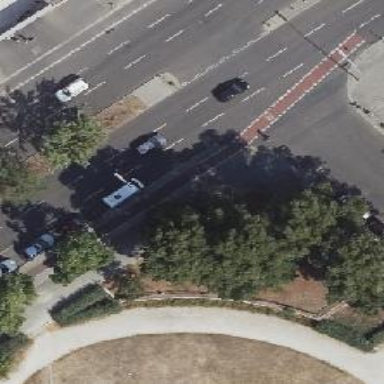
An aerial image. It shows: Secondary road with asphalt surface. It is dual carriageway with cycle track on the right side.